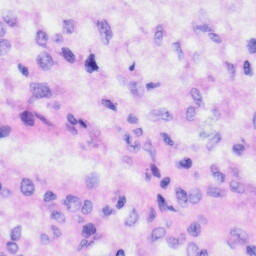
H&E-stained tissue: Liver